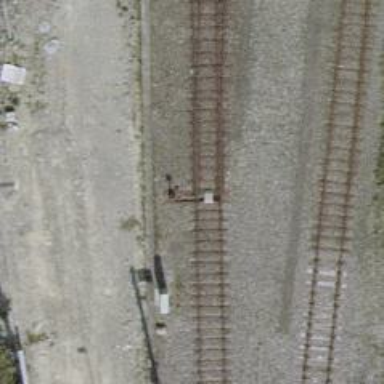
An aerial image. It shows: Single railway spur track.